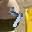
Label: 4